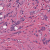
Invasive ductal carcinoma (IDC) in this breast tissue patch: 1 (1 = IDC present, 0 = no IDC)